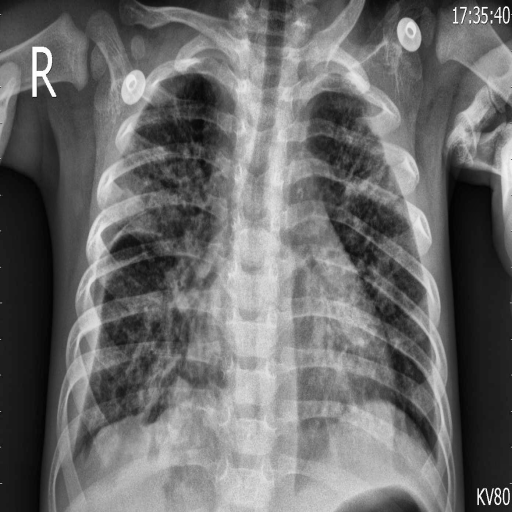
Finding: PNEUMONIA